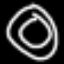
Label: donut